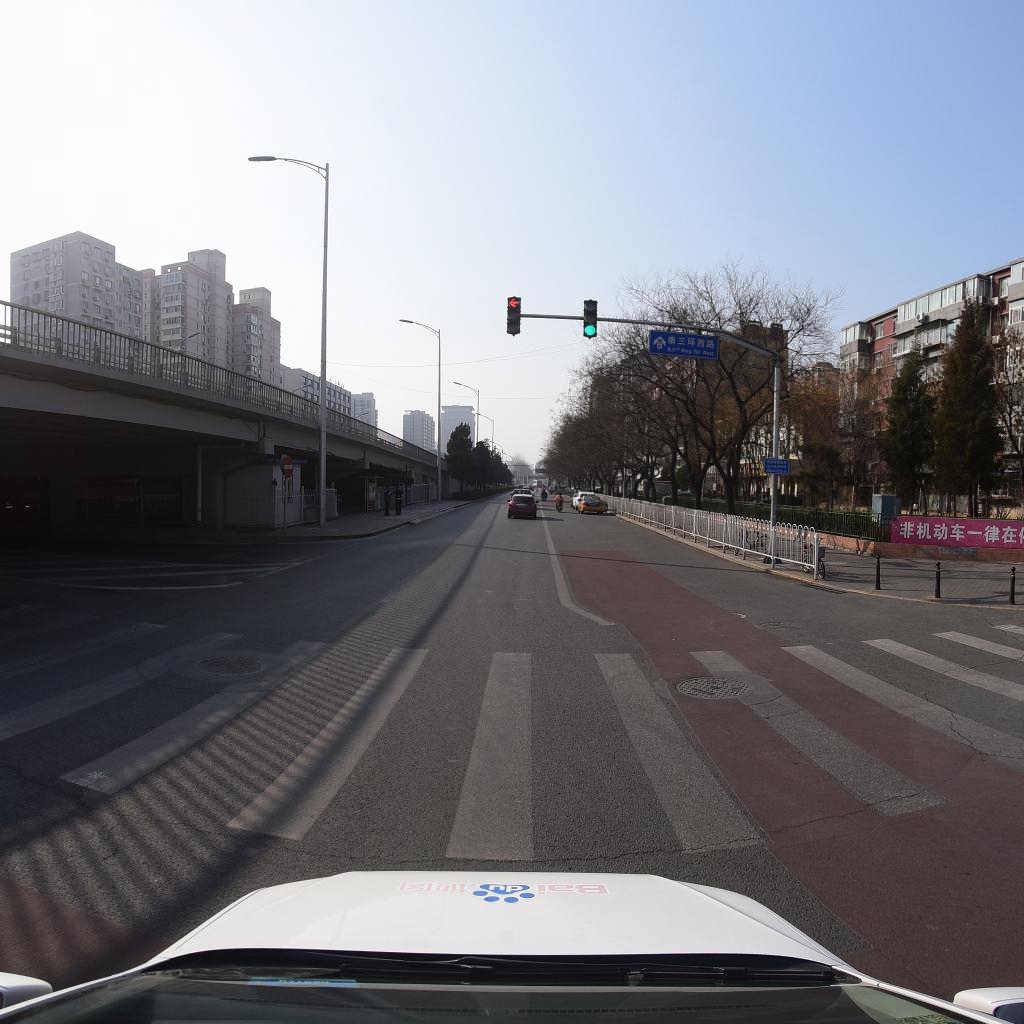
Region: Fengtai
Road damage annotations: transverse crack, manhole cover, longitudinal crack, manhole cover, manhole cover, longitudinal crack, transverse crack, longitudinal crack